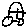
Label: car